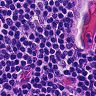
Metastatic tissue present: no